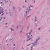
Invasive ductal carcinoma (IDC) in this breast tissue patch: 1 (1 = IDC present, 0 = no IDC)